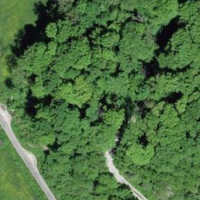
EUNIS habitat code: 41
Species observed at this site:
Asplenium trichomanes